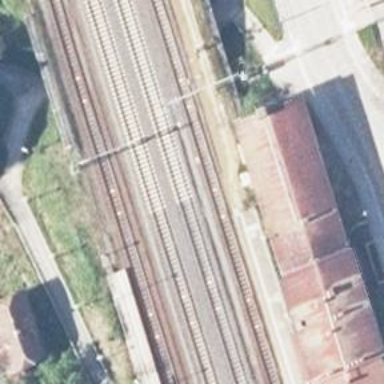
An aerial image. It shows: Train station building.